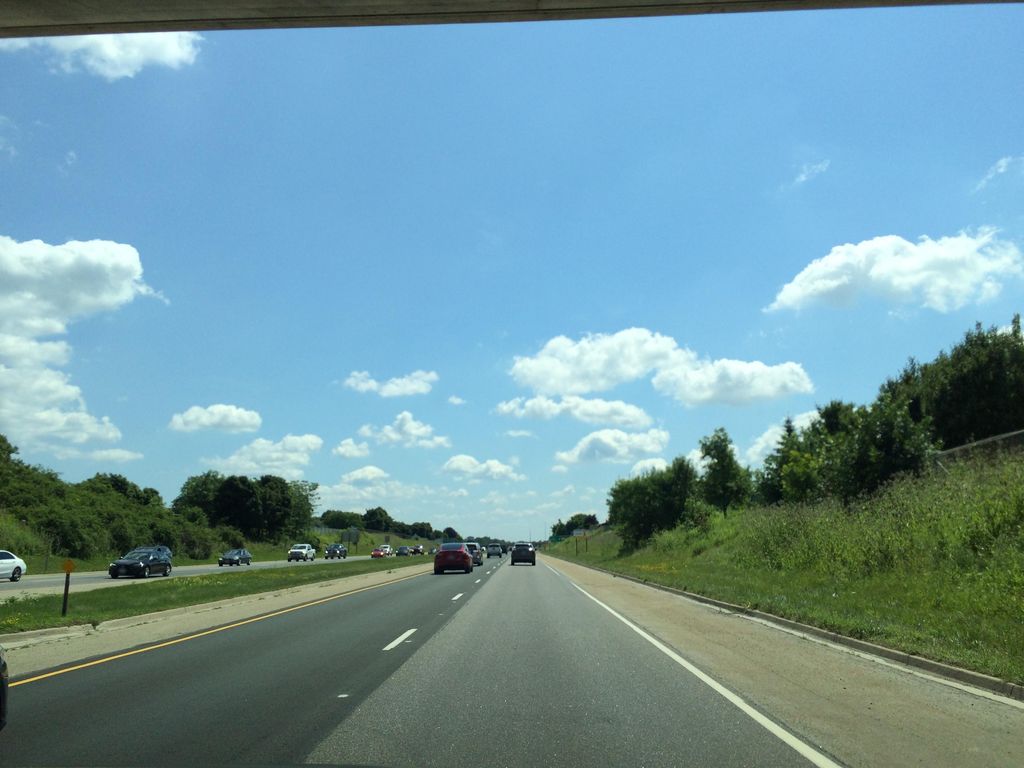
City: hamilton